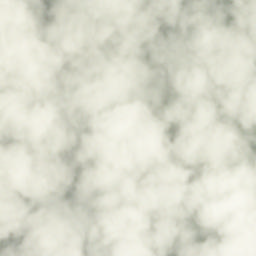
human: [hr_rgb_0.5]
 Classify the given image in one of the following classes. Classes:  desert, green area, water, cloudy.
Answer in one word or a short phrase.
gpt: cloudy